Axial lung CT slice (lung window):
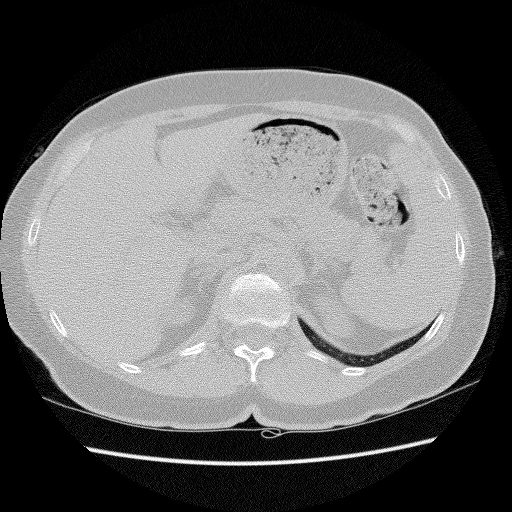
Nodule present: no